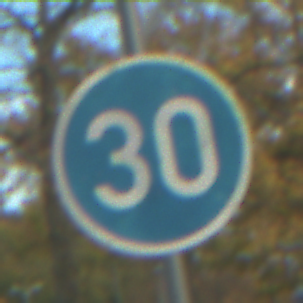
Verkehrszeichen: VorgeschriebeneMindestgeschwindigkeit
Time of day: MorningAfternoon
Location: Outdoor (Urban)
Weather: PartlyCloudy
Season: NotSpecified
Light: Natural